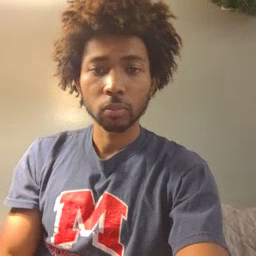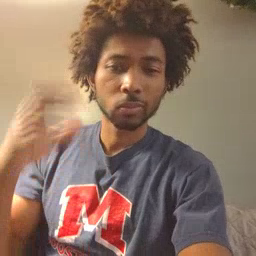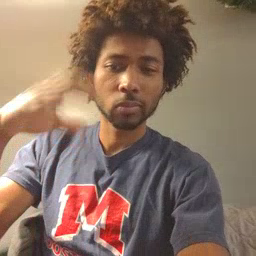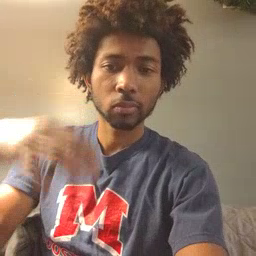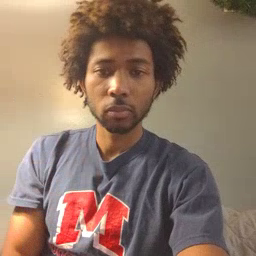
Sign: rain